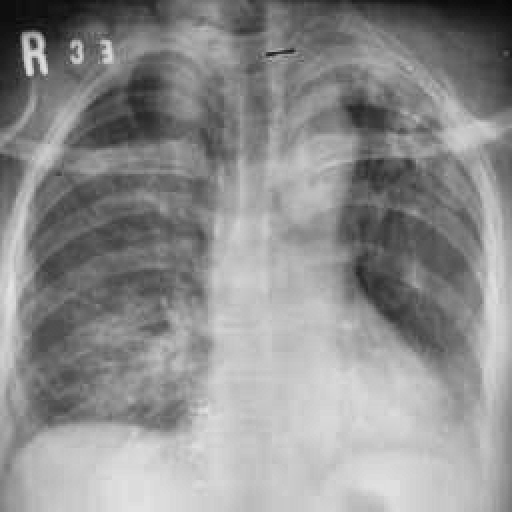
Finding: TUBERCULOSIS